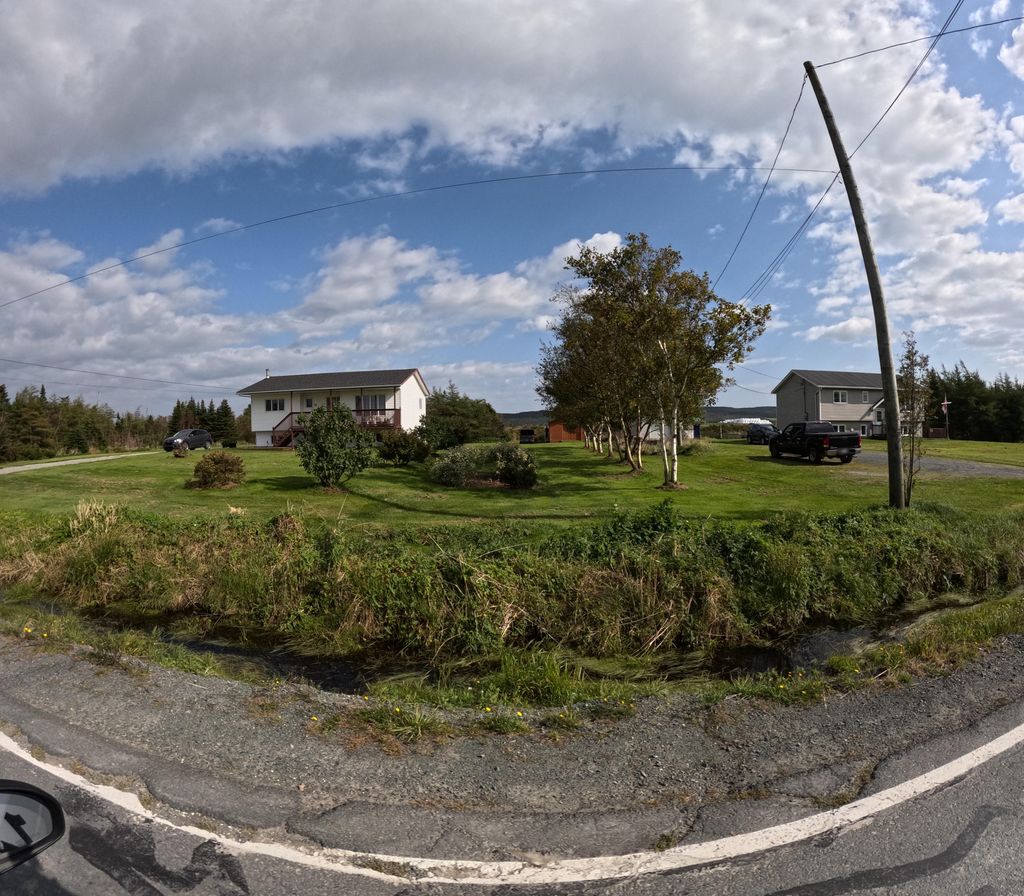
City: st_johns